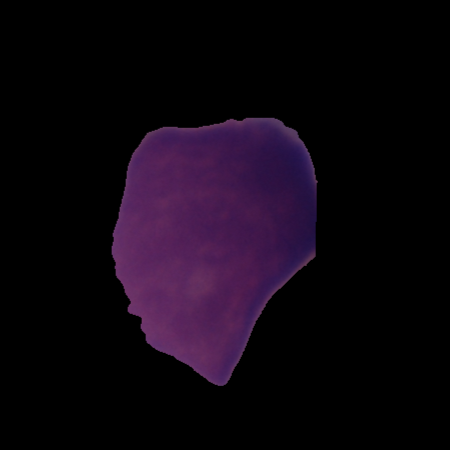
Label: cancer